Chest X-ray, AP view. Patient: 61 years old, sex M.
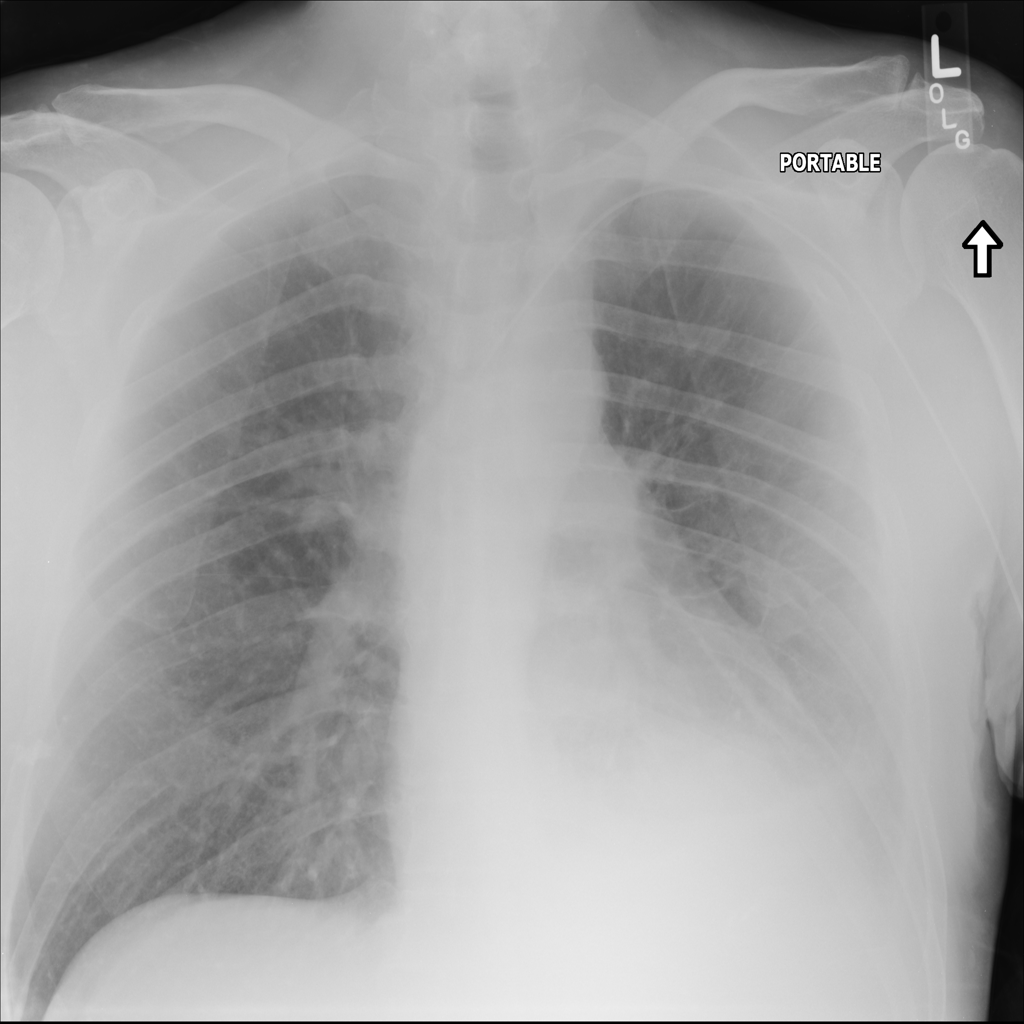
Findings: Effusion